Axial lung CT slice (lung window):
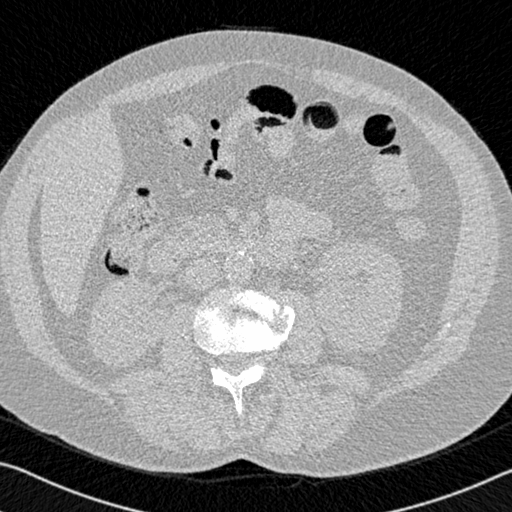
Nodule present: no